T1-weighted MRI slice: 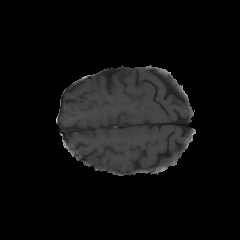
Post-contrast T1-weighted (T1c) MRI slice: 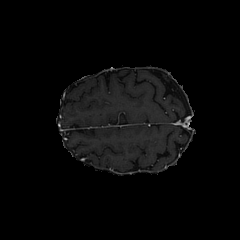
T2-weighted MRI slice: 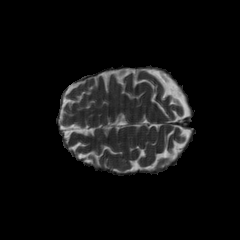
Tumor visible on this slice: no